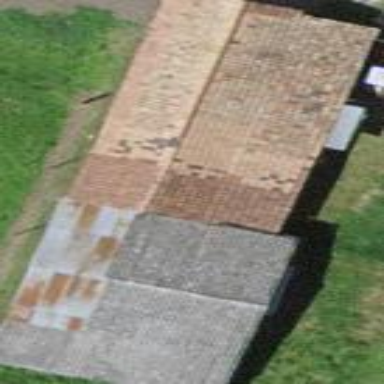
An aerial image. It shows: Rural barn.